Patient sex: M
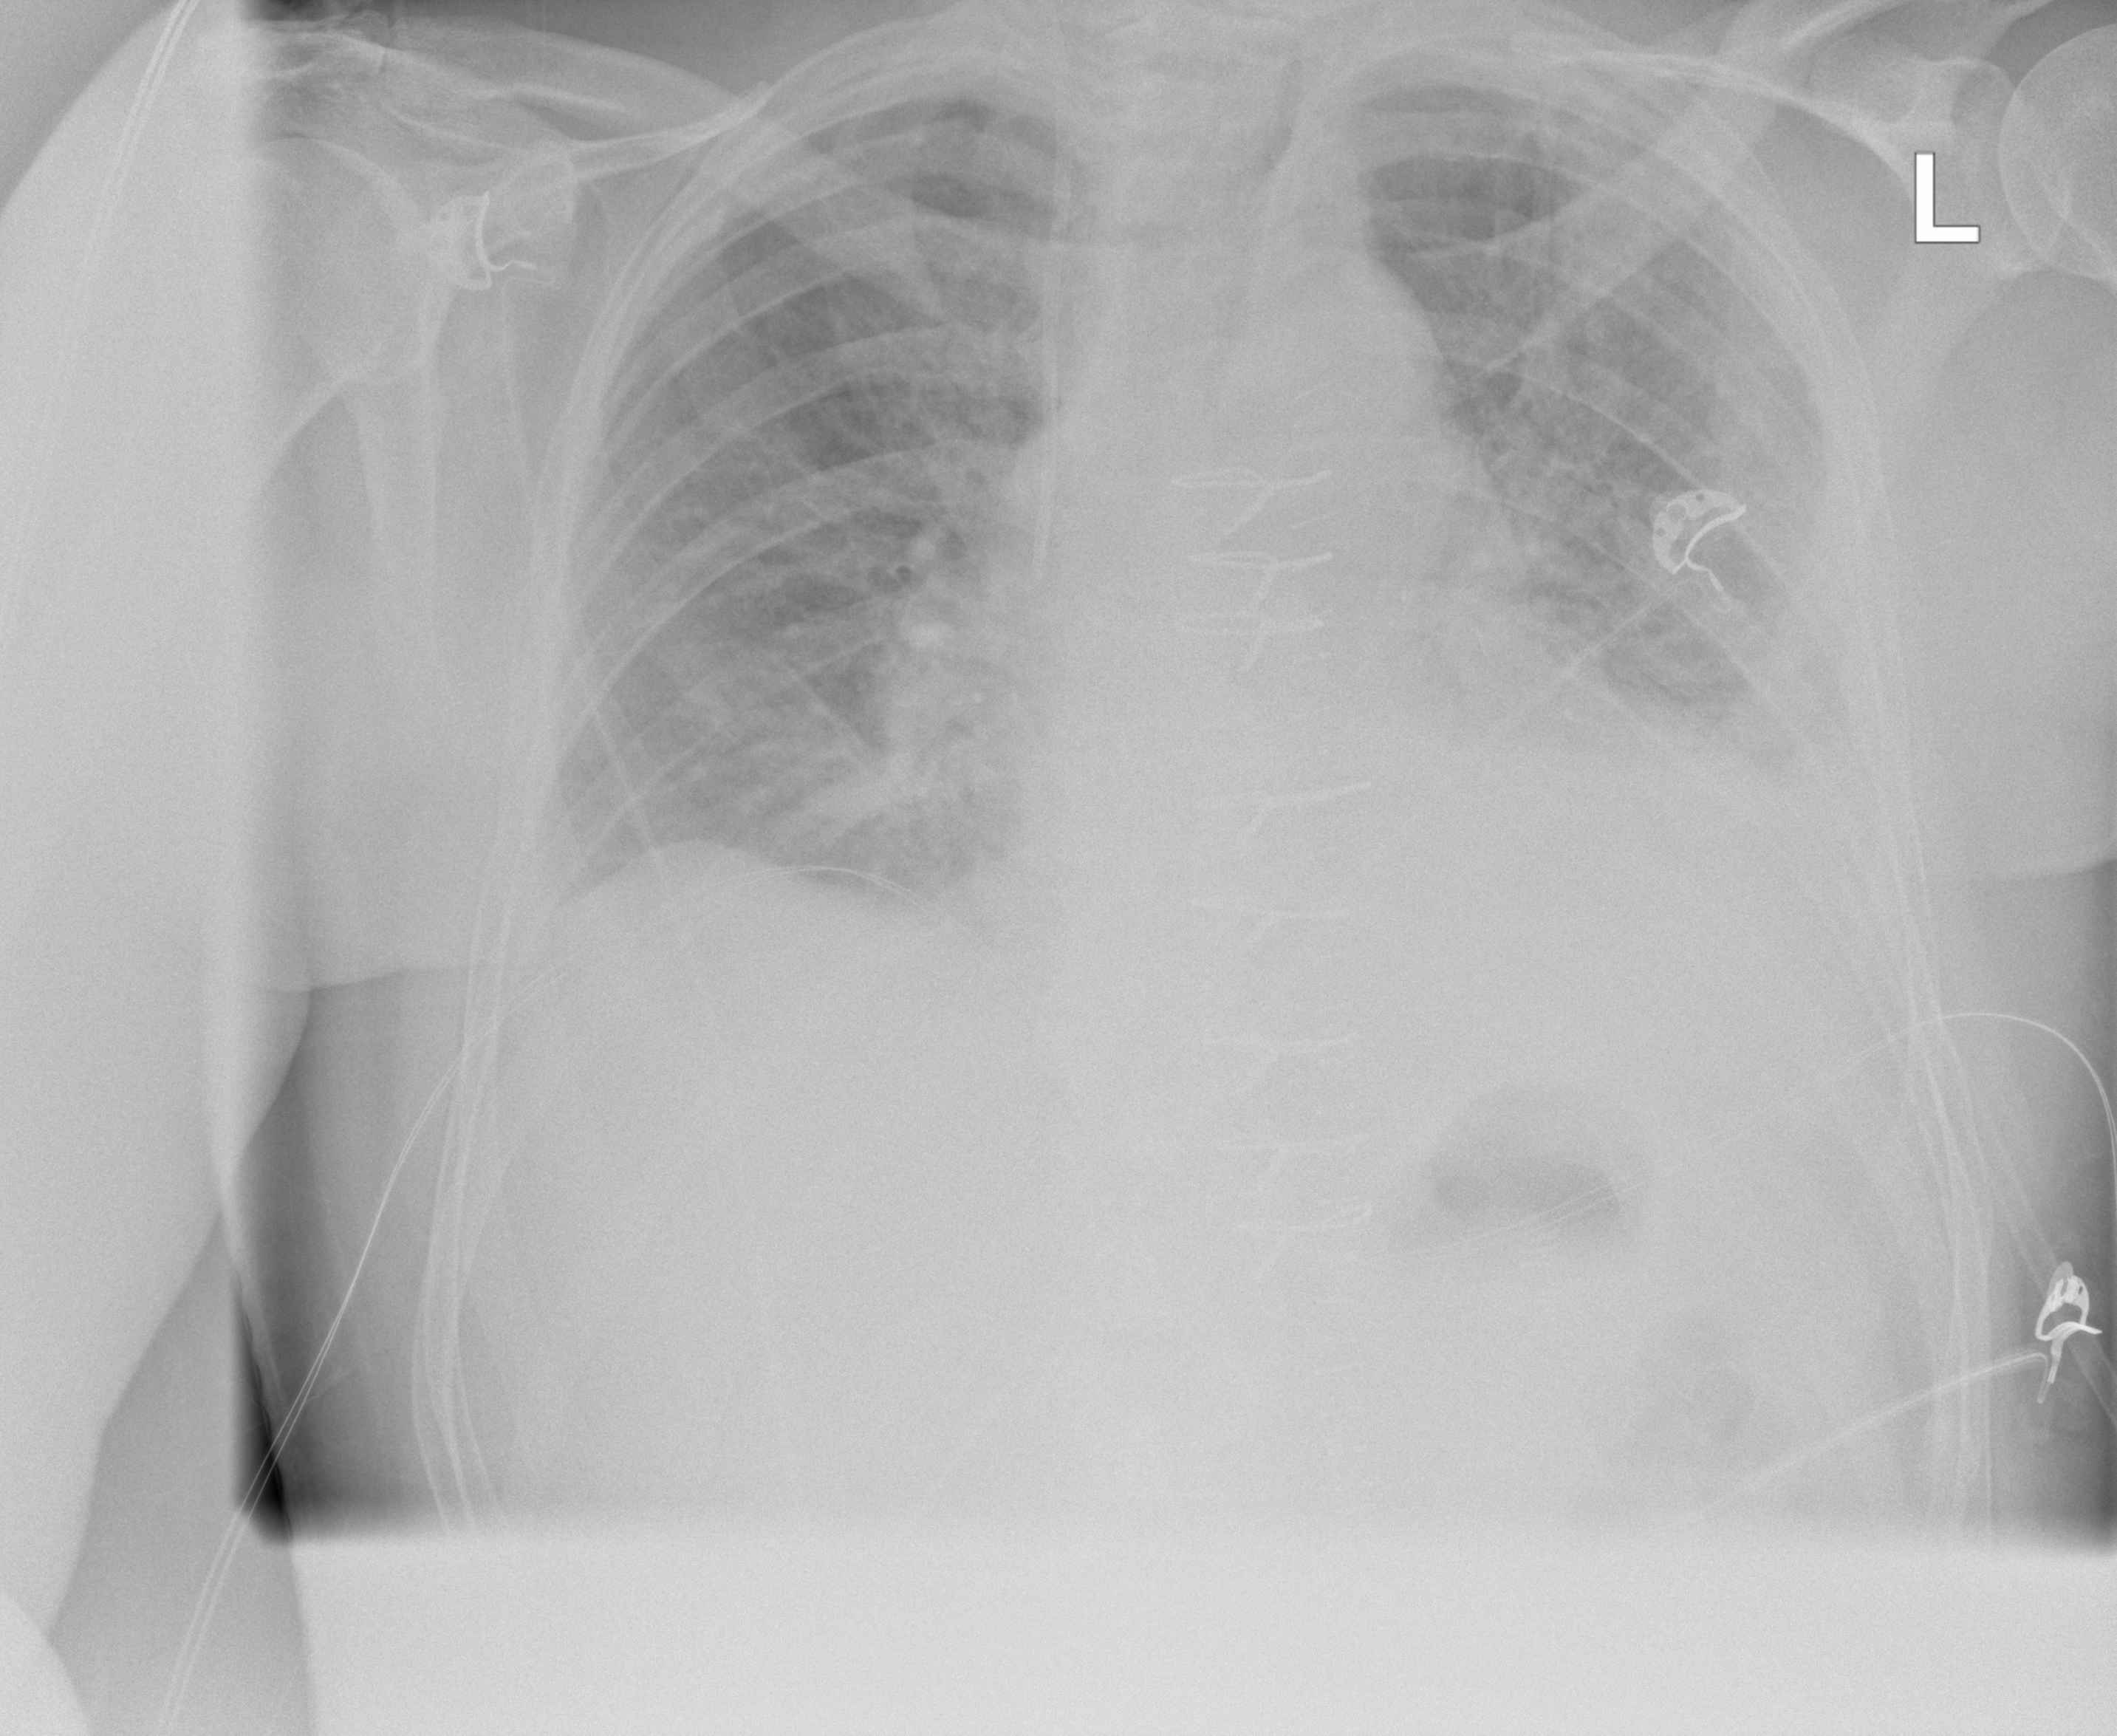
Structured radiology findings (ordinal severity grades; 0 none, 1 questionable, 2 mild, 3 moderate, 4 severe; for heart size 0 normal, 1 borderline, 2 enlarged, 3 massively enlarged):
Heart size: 2
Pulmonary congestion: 2
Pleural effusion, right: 0
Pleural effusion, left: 3
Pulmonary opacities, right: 0
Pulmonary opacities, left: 1
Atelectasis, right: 1
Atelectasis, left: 3